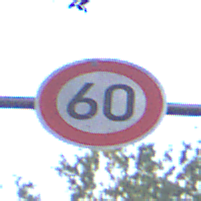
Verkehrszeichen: Geschwindigkeit60
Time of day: SunriseSunset
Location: Outdoor (Urban)
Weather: Clear
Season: NotSpecified
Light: Natural